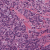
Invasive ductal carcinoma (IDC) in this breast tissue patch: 1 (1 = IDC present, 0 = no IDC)